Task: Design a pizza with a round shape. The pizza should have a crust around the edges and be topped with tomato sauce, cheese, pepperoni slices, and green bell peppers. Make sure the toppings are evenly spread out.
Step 20:
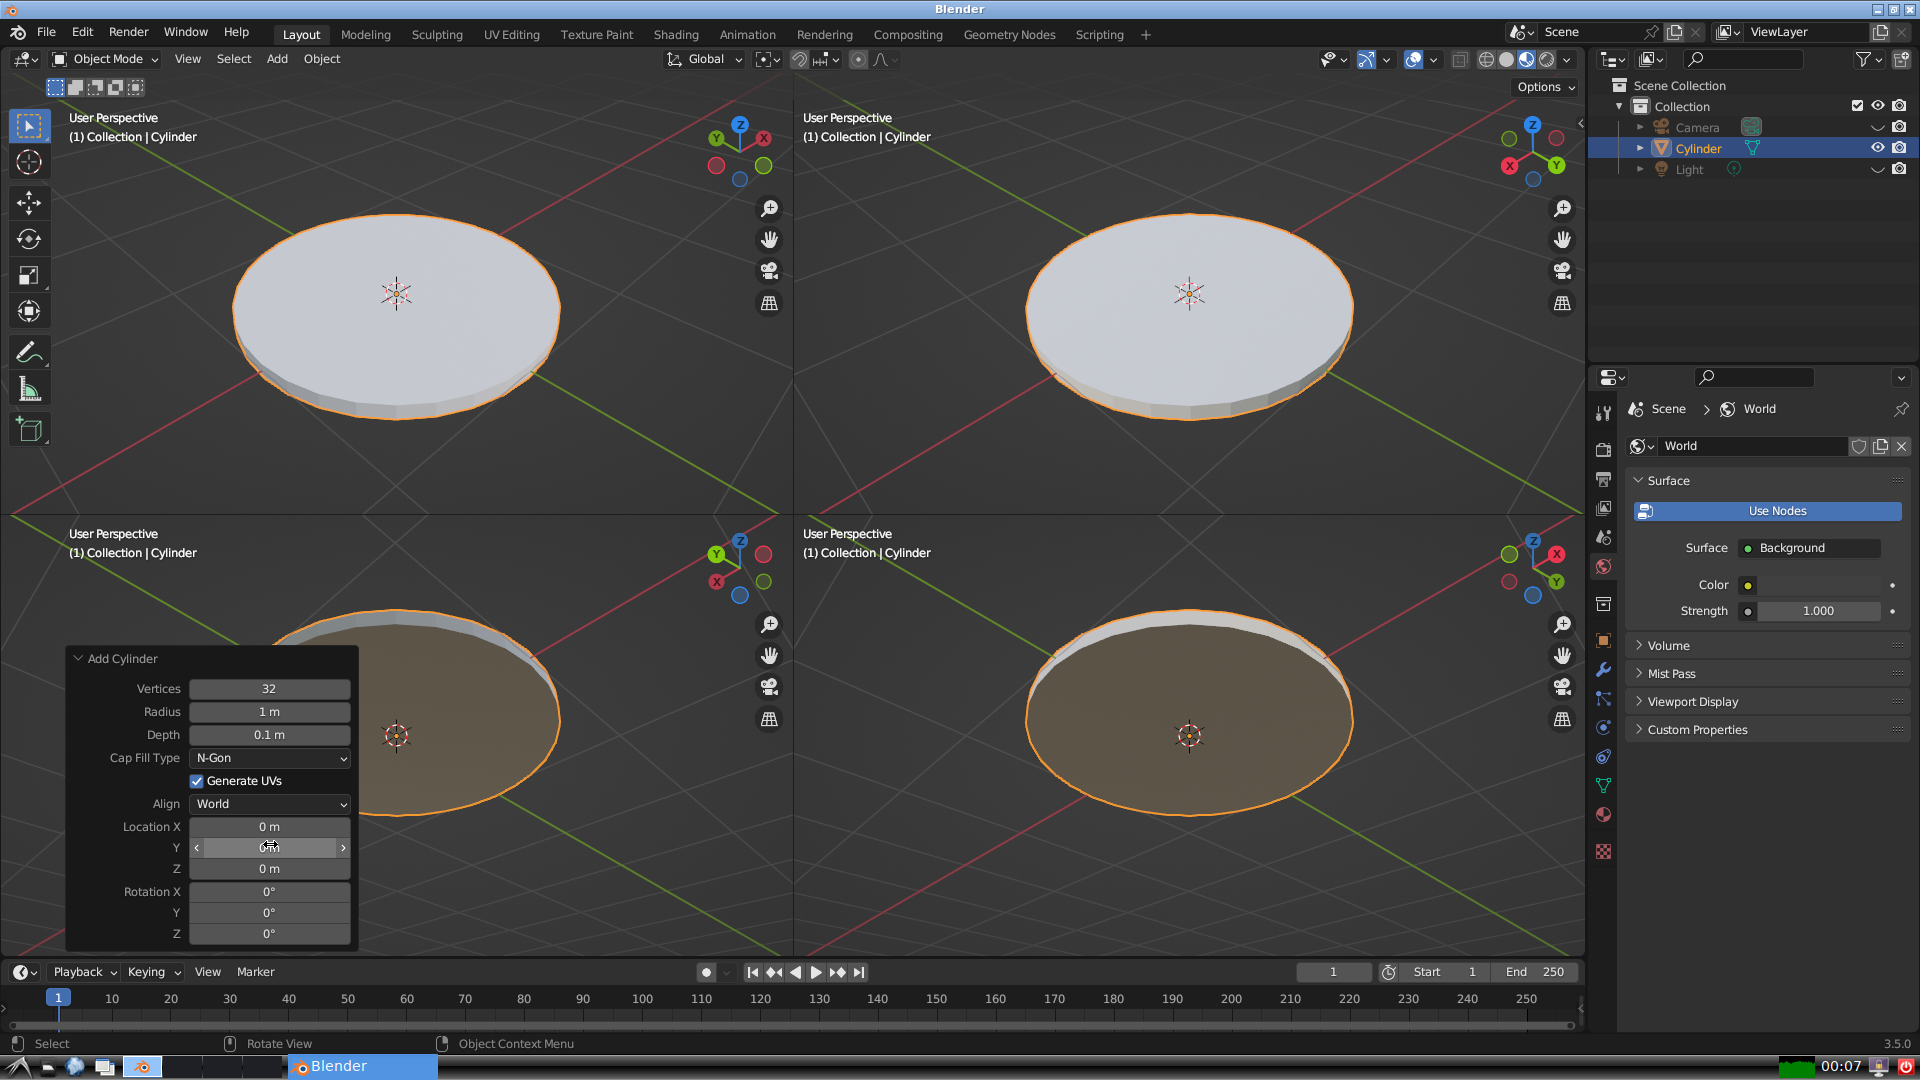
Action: click: no